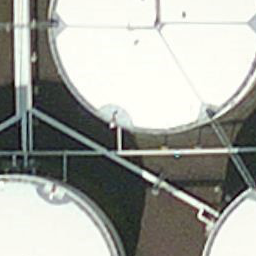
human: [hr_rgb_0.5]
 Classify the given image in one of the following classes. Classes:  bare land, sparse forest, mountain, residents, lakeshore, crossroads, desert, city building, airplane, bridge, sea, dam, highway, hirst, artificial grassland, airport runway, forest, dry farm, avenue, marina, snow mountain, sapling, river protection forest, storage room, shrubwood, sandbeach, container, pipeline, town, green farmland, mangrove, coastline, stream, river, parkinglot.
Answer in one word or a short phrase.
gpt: storage room